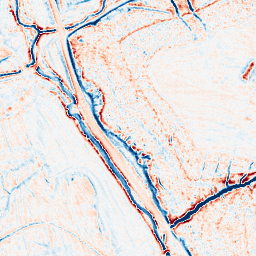
Category: edge_preserving
Decomposition family: anisotropic_diffusion
Decomposition parameters: iterations: 20
kappa: 50
gamma: 0.1
Upsampling method: cubic_mitchell
Upsampling parameters: scale: 8
Upsampling scale: 8